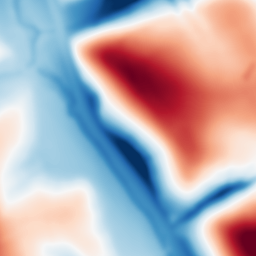
Category: multiscale
Decomposition family: dog
Decomposition parameters: sigma_low: 3
sigma_high: 50
Upsampling method: quartic
Upsampling parameters: scale: 8
Upsampling scale: 8